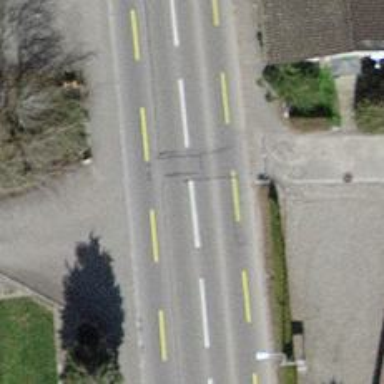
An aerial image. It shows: Secondary road with asphalt surface. The road has designated cycle lane on the left and sidewalk.